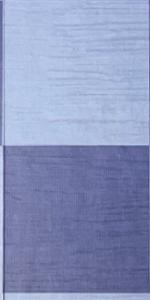
Label: Empty